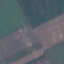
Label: AnnualCrop